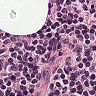
Metastatic tissue present: no